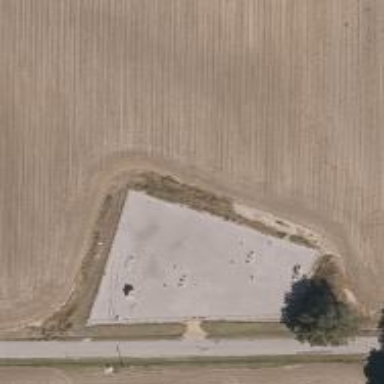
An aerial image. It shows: Valve group substation surrounded by fence.